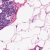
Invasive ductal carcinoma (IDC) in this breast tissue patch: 0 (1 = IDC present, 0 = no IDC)